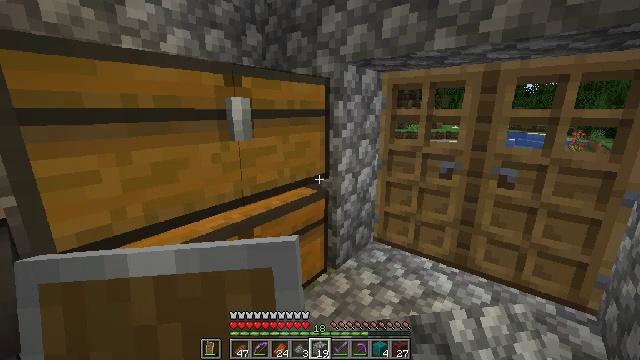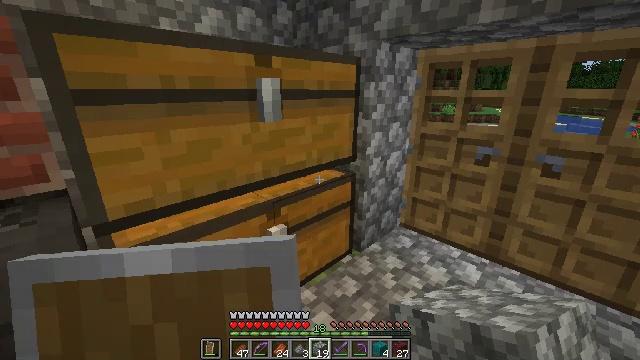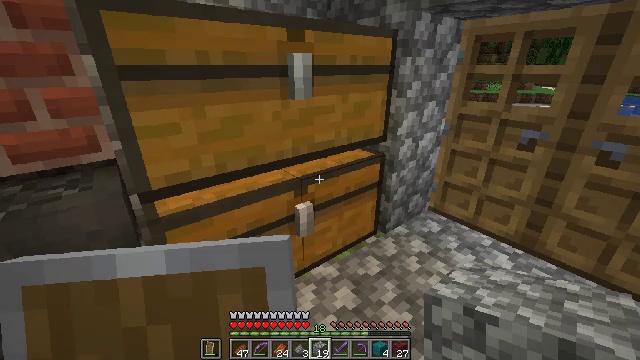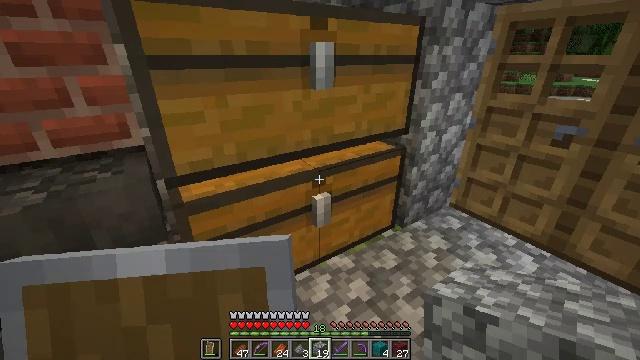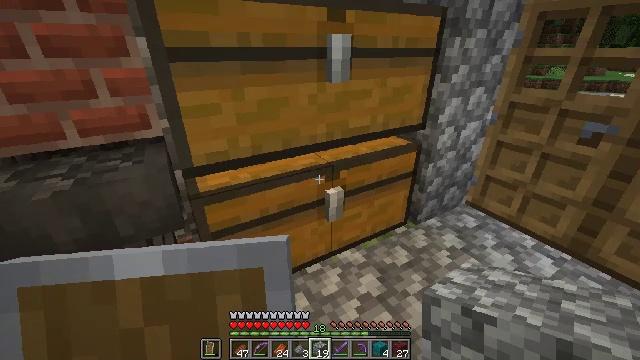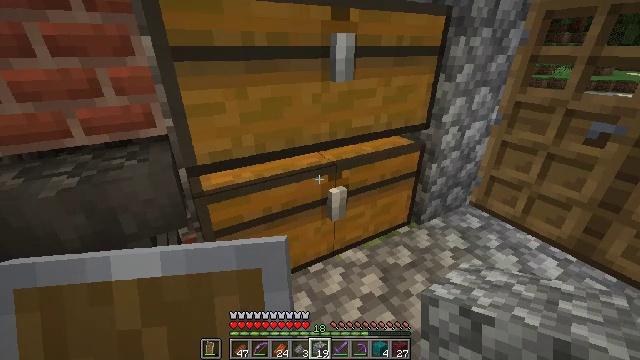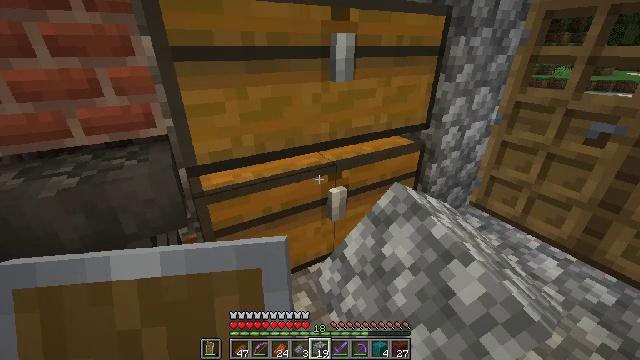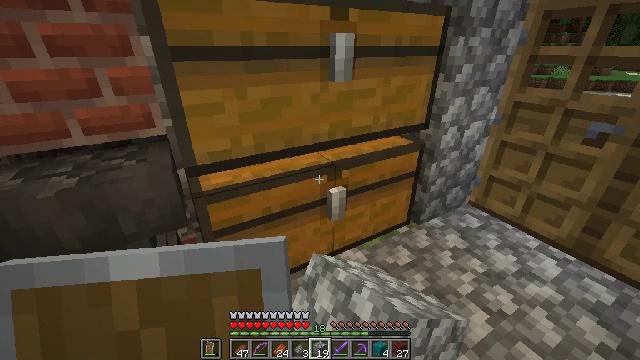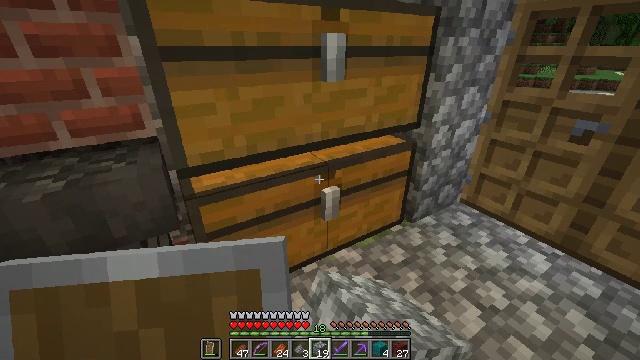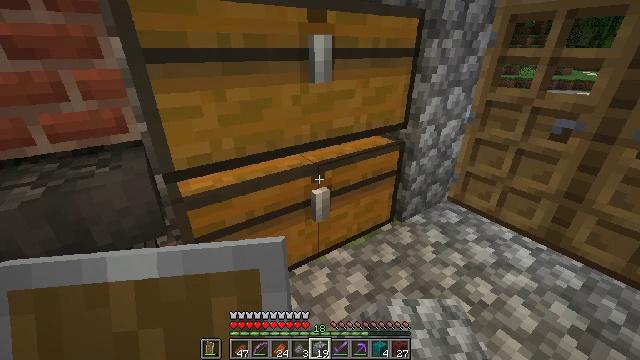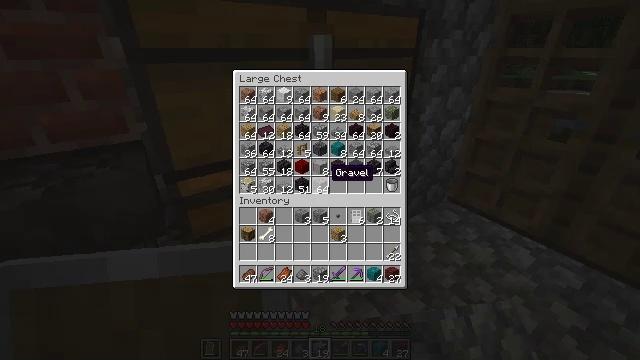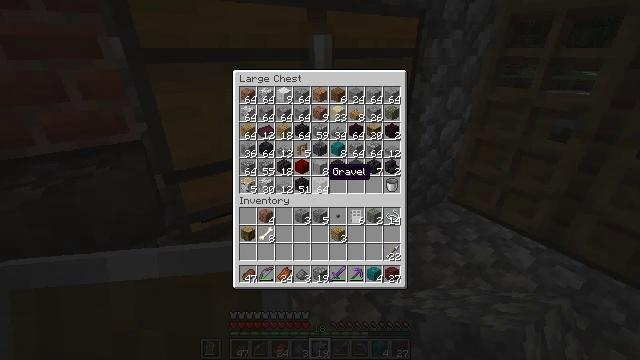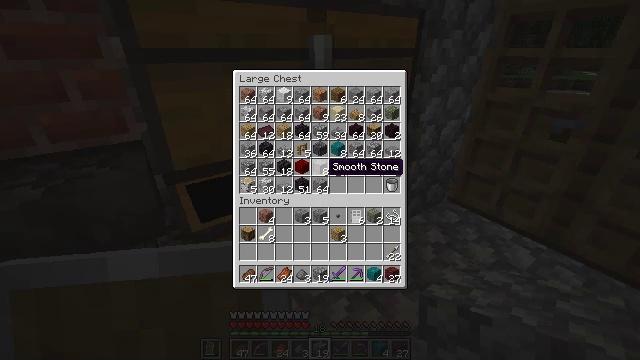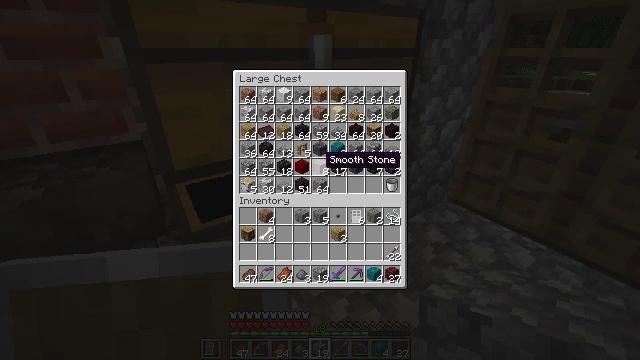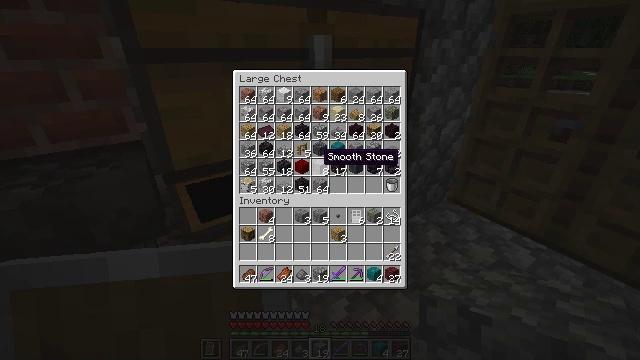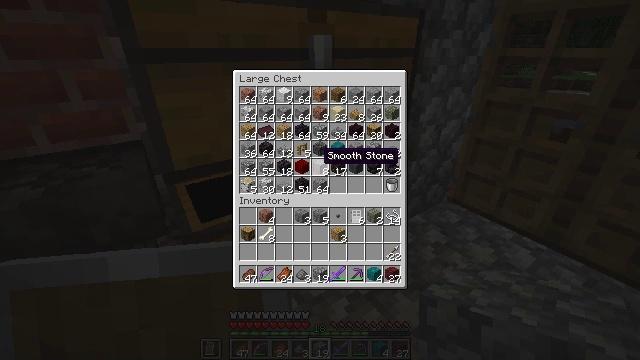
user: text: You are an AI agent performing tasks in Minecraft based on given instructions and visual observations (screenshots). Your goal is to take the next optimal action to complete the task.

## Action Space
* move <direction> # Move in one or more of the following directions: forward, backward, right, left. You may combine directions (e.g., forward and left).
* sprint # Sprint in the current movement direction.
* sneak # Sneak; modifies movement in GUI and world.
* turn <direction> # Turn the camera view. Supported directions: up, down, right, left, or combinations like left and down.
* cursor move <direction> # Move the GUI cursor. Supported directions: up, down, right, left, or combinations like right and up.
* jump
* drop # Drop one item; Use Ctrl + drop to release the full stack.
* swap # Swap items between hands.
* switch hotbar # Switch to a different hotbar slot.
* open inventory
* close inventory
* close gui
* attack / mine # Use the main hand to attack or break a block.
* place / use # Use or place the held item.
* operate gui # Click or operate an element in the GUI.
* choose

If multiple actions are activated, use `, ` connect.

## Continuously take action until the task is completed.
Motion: motion action
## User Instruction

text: Gather grass by holding the left mouse button.
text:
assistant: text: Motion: turn left and down
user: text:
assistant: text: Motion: turn left and down
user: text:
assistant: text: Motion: turn left and down
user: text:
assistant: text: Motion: turn left and down
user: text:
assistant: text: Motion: use / place
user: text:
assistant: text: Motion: use / place
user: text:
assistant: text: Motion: use / place
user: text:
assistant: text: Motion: turn right
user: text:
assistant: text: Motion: turn right
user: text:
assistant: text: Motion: no_op
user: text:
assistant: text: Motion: no_op
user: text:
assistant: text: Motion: no_op
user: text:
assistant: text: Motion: turn up
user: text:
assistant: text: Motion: no_op
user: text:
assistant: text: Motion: no_op
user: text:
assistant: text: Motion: no_op
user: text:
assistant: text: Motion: no_op
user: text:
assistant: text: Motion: turn up
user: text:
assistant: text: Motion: no_op
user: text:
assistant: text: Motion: no_op
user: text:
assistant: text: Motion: no_op
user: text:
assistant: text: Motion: turn right
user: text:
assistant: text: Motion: turn right and down
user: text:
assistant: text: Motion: turn down
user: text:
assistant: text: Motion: no_op
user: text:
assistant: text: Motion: no_op
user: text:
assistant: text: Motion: no_op
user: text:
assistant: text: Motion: open inventory
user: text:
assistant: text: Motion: open inventory
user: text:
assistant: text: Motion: turn left and up